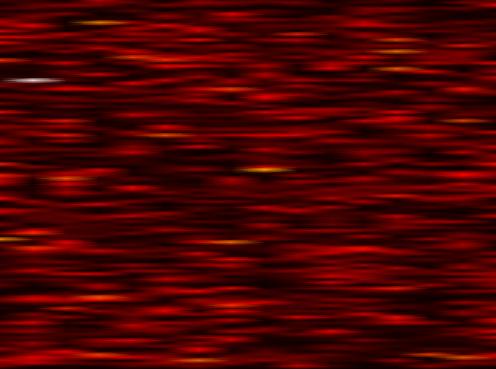
Label: UFMC